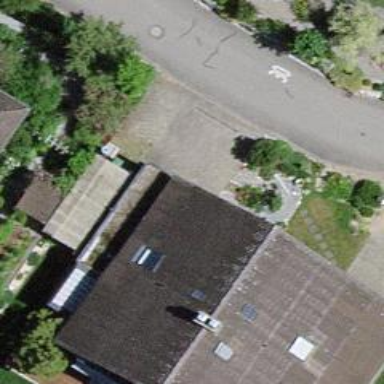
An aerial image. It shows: Terrace building.